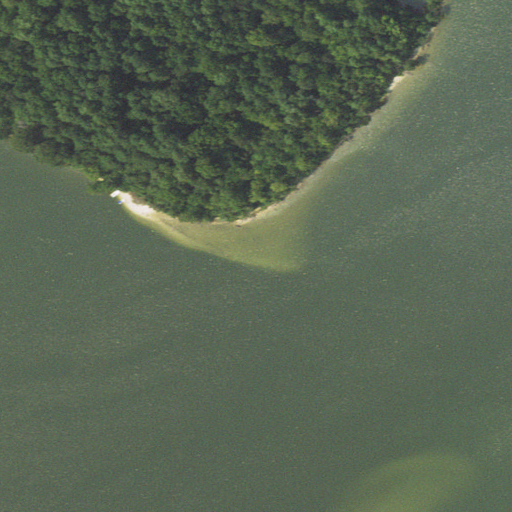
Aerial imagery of cape in Virginia named Seldom Point containing open water, mixed forest, evergreen forest, herbaceous wetlands, and grassland